Question: I've quite throughly looked around for the name of what type of 'UIActionSheet' this is.

Or if it's even totally custom. With the cancel button there, it seems like it's a 'UIActionSheet', and the section above it is a 'UICollectionView'. As much as building all of that custom sounds non-time consuming and rewarding, I would like to know if there is a library name in which I can call for to default this style of panel pop up. Thanks.
And if it does turn out to be something that needs to be custom made, how would I go about doing something like this? :)
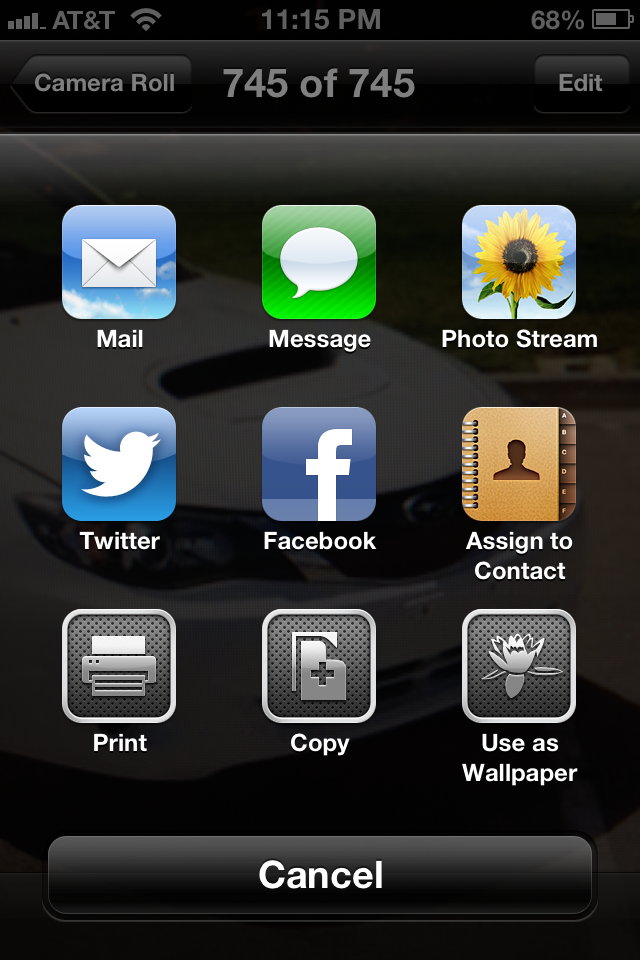
Answer: That's a <URL>, new in iOS6.